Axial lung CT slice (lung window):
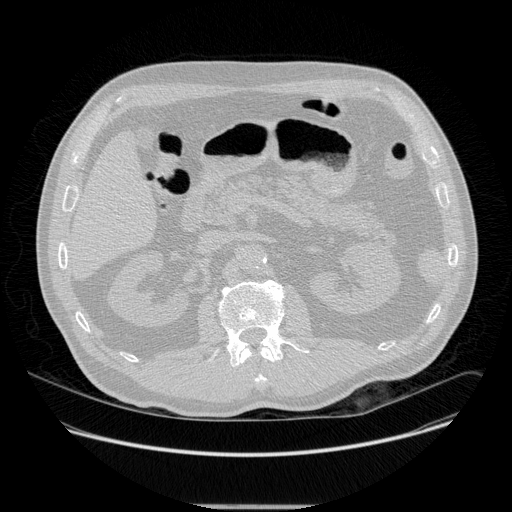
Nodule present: no